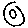
Label: moon